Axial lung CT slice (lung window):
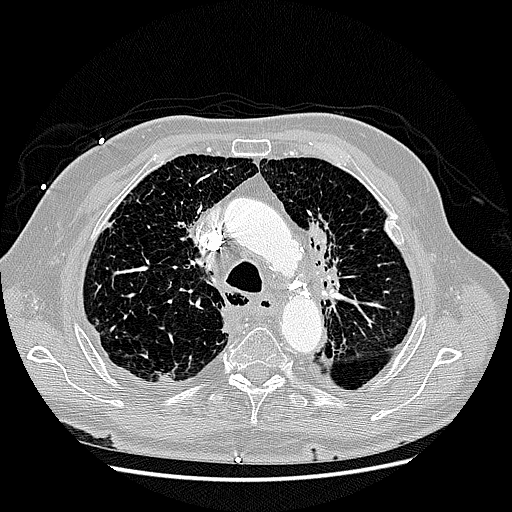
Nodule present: no